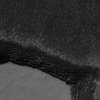
Label: not_dusty